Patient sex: F
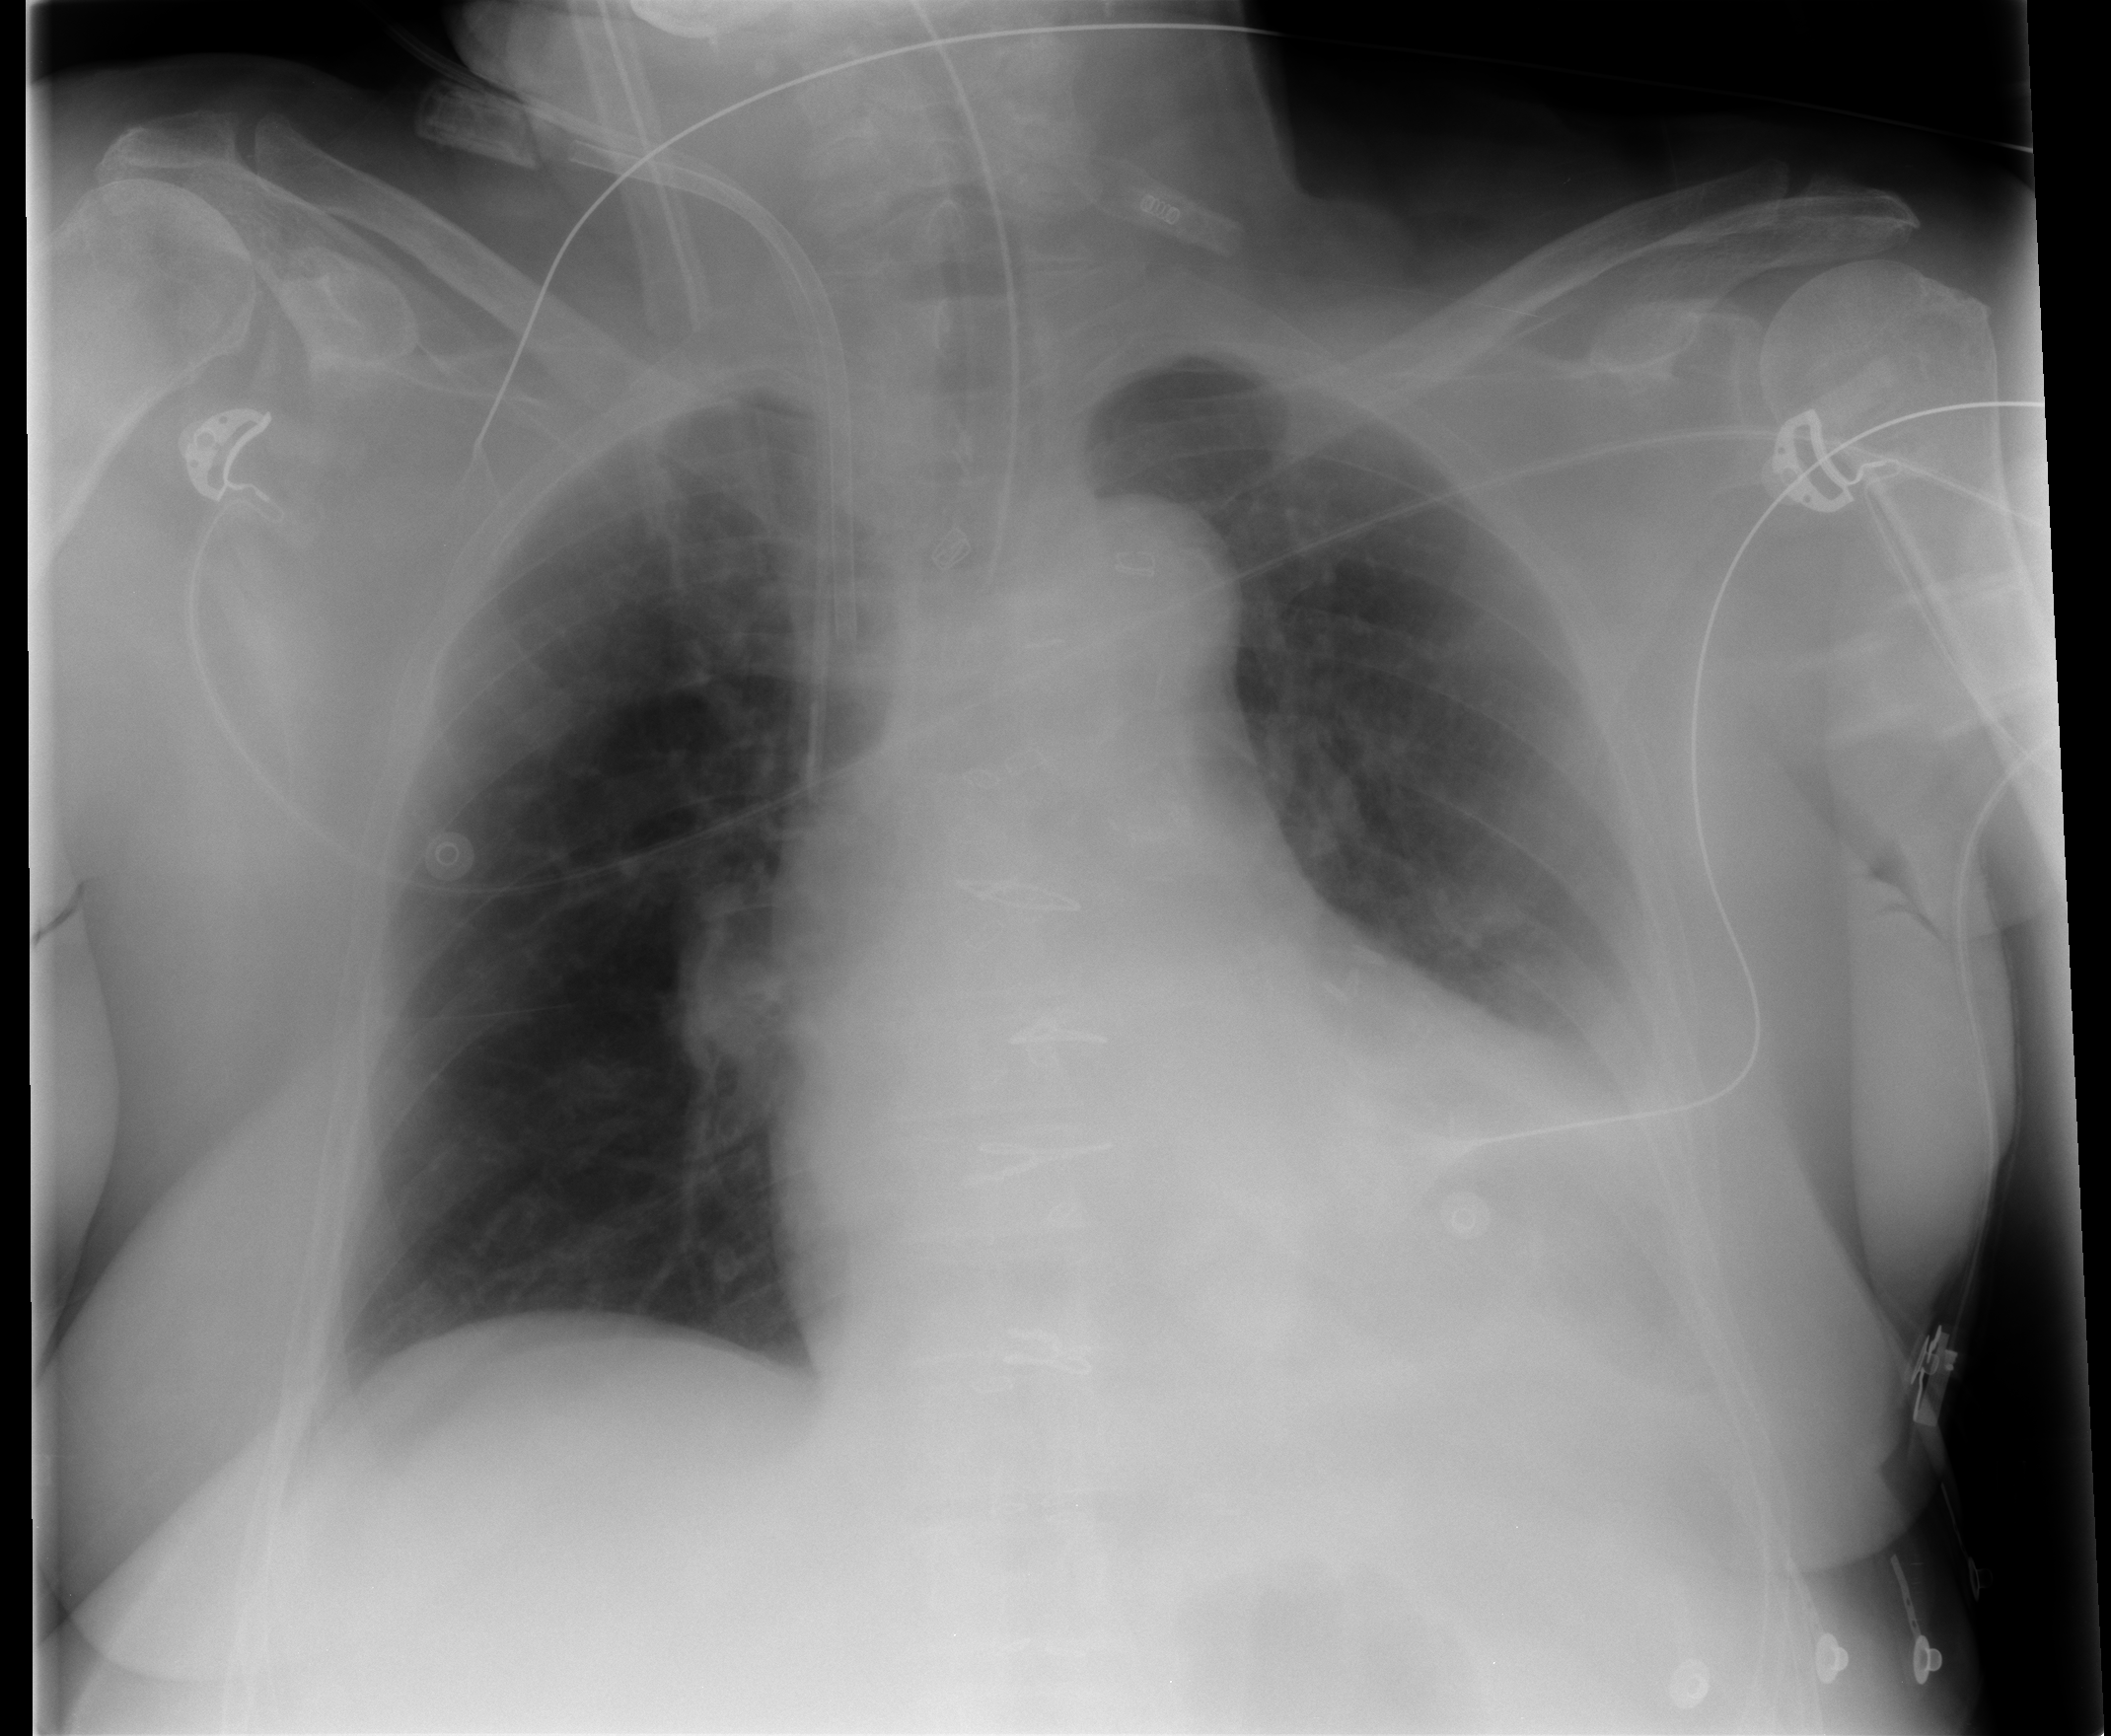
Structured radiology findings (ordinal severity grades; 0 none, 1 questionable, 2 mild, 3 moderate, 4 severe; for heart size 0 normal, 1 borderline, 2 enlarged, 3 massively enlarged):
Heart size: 2
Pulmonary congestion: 0
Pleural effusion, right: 0
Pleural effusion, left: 2
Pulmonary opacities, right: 0
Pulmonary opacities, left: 0
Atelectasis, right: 0
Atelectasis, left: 2